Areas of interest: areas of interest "Transportation stations"
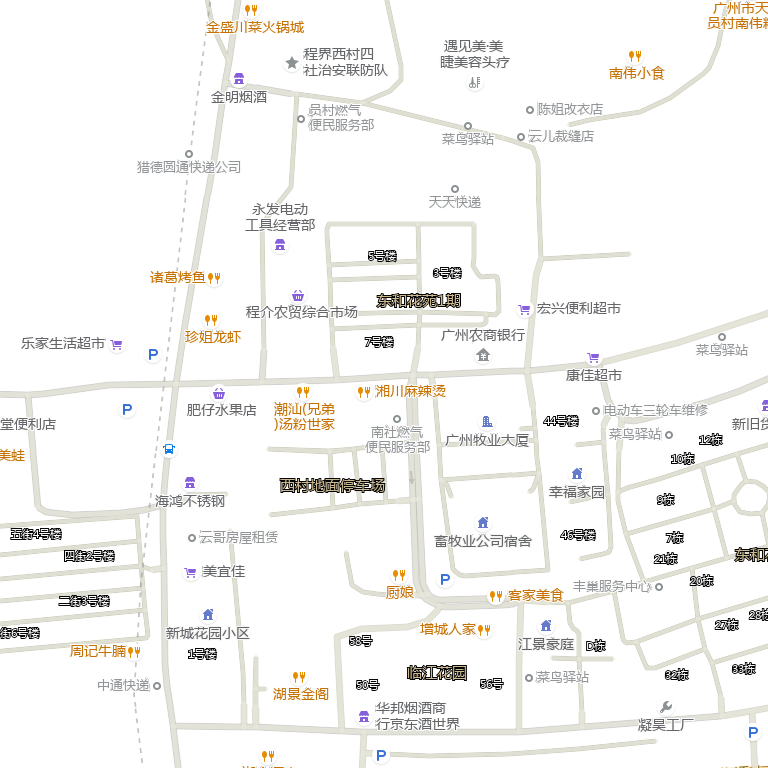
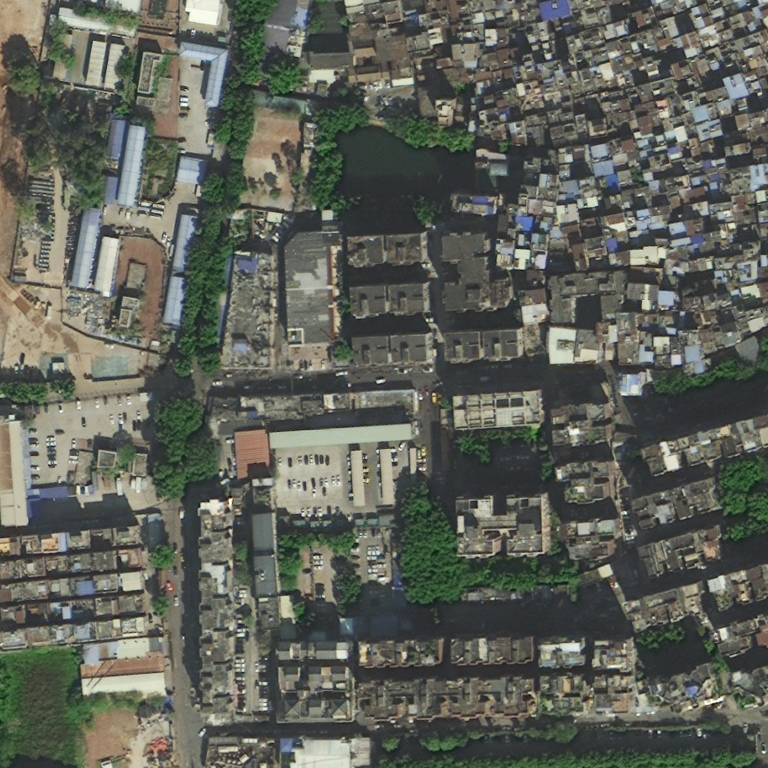